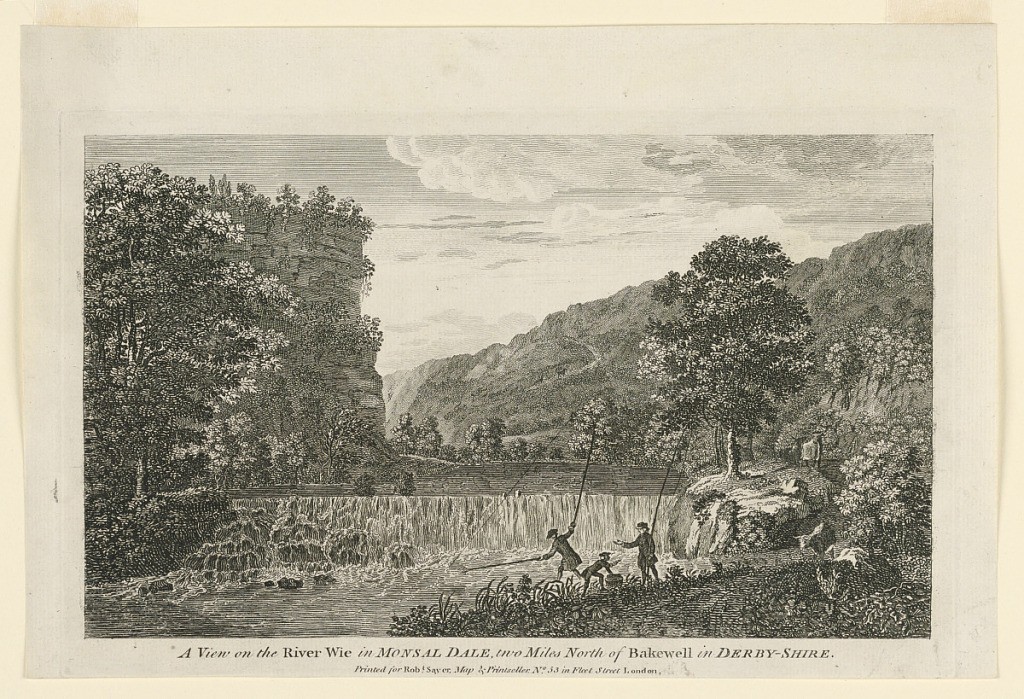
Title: A View of the River Wye, near Bakewell, Derbyshire
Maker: Robert Sayer, British, 1725 - 1794
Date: ca. 1780-1800
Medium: Engraving on paper
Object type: Print
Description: Fishermen are seen in the foreground below a waterfall. A high cliff in left middle distance.